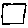
Label: square